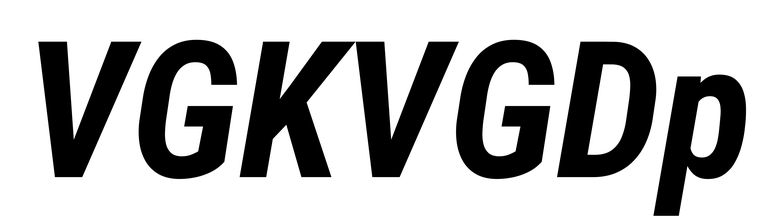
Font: Roboto-Italic_Condensed_Bold_Italic